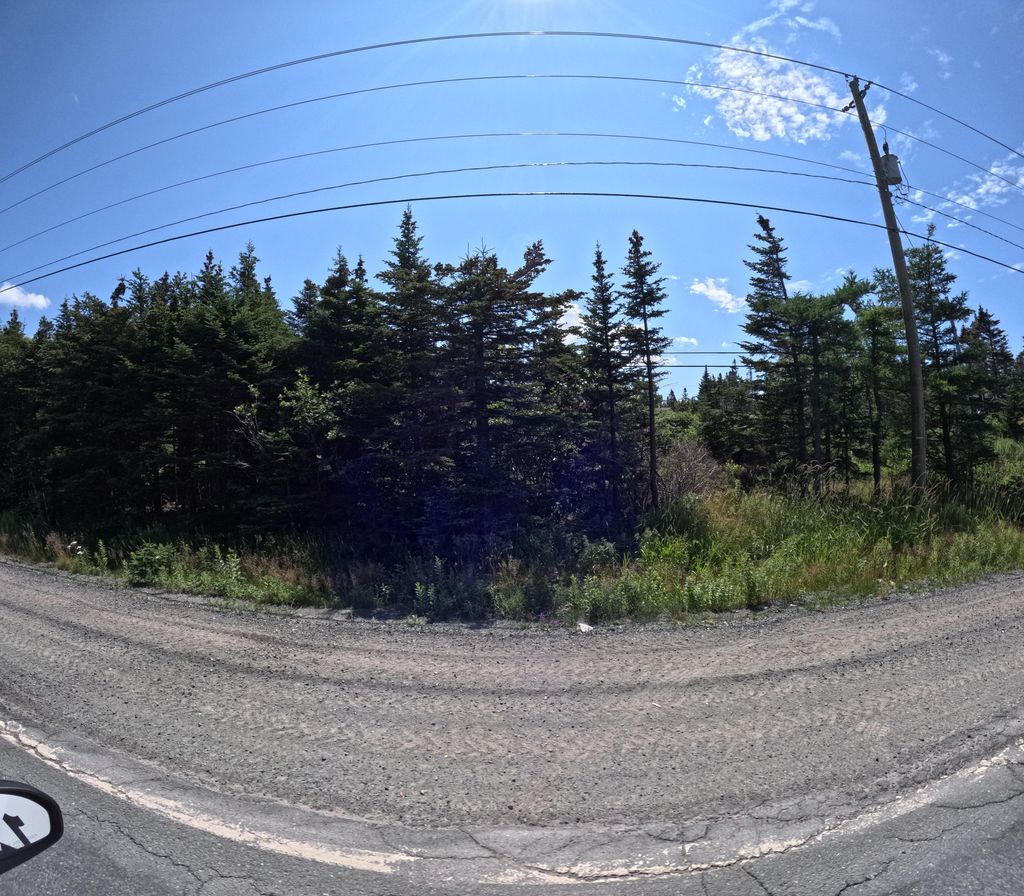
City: st_johns